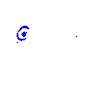
Particle: electron